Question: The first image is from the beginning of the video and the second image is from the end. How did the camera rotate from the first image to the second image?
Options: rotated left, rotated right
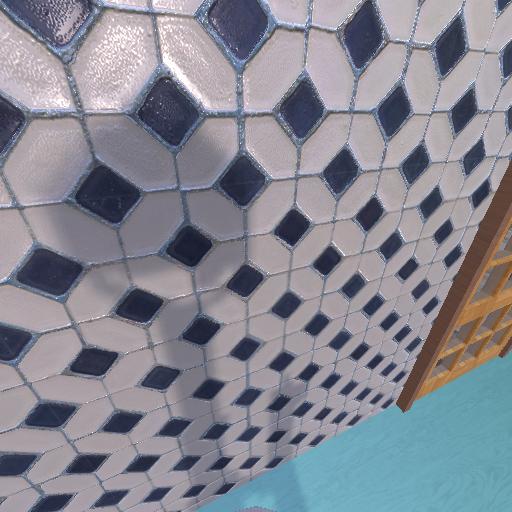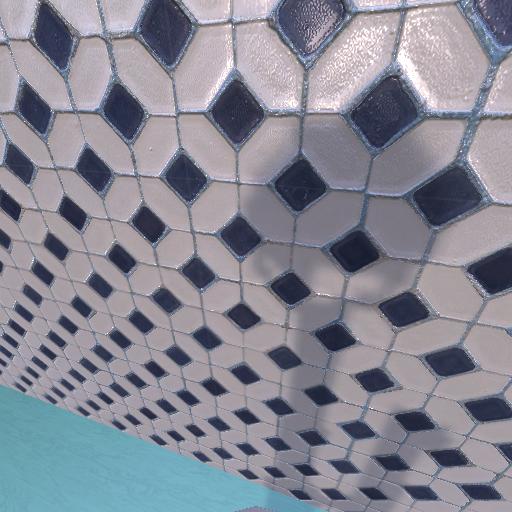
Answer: rotated left